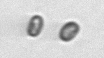
Label: Thalassiosira_sp_aff_mala